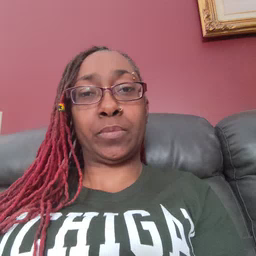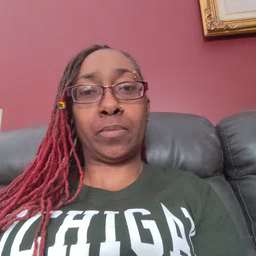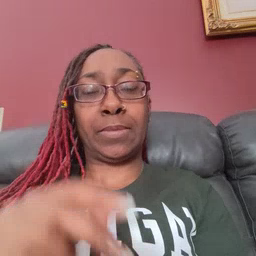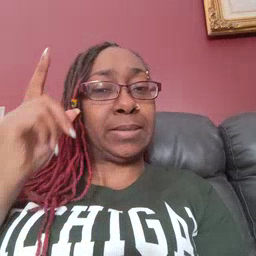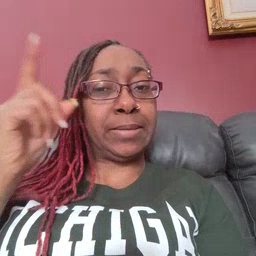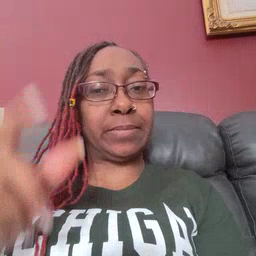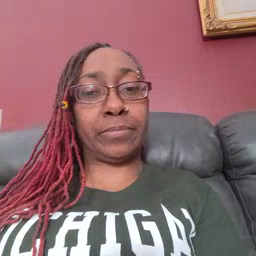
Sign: listen